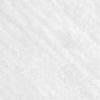
Label: no_change